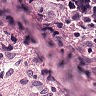
Metastatic tissue present: yes